Question: I have ExtJS application that is querying database and showing the results in grid which is working properly.
Users can select any record from the grid by checkbox then send to server to print out. The server side code generate PDF file ( by TCPDF ) and return result the browser, it also works properly.
My problem is, client side doesn't show PDF file in browser window, instead of view just showing binary form of the PDF page.
So, could you please help me, how can I handle returning PDF file to show client screen?
'''
{
xtype: 'button',
width: 90,
text: 'GONDER',
cls: 'x-btn-gonder',
handler: function(){
var ppt = Ext.getCmp('labelType').getValue();
var sb = Ext.getCmp('basic-statusbar');
var count = Ext.getCmp('labelGrids').getSelectionModel().getCount();
var rows = Ext.getCmp('labelGrids').getSelectionModel().getSelection();
if(ppt == null) {
dialog.show();
} else {
if(count > 0) {
var paper = {};
paper.PAPER = ppt;
var prints = new Array();
for (var i = 0; i < count; i++)
{
prints[i] = {'LABEL_ID': rows[i].data.LABEL_ID, 'LABEL_TYPE':rows[i].data.LABEL_TYPE}
}
paper.LABELS = prints;
Ext.Ajax.request({
url: 'lib/labels/print_label.php',
timeout: 60000,
success: function()
{
Ext.Msg.alert('Islem Basarili', 'Etiketler yaziciya gonderildi.');
// set statusbar text after print
sb.setStatus({
text: 'Etiketler yaziciya gonderildi..!',
iconCls: 'x-status-saved',
clear: true
});
// remove checked items
Ext.select('.x-grid-row-selected').each(function (element) {
Ext.getCmp('labelGrids').getSelectionModel().deselectAll();
});
},
failure: function() { Ext.Msg.alert('Yazdirma Hatasi', 'Etiketler yazdirilamadi..!')},
jsonData: Ext.JSON.encode(paper)
});
// clear combobox selected value after send to printer
Ext.getCmp('labelType').reset();
// console.log(Ext.JSON.encode(prints));
} else if(count == 0) {
sb.setStatus({
iconCls: 'x-status-error',
text: 'Lutfen yazdirmak istediginiz etiketleri seciniz!'
});
}
winPaper.hide();
}
}
'''
}
'''
<?php
require_once('../tcpdf/config/lang/eng.php');
require_once('../tcpdf/tcpdf.php');
$db = new mysqli("10.10.10.10","blabla","blablabla","label");
$db->query("SET NAMES UTF8");
$db->query("SET SQL_MODE='NO_AUTO_VALUE_ON_ZERO'");
$db->query("SET lc_time_names = 'tr_TR'");
$datas = json_decode(file_get_contents("php://input"));
// get paper type from json array
$paper = $datas->PAPER;
foreach($datas->LABELS as $data)
{
$lblids[] = $data->LABEL_ID;
}
$ids = implode(",", $lblids);
// get labels from db
$sql = "SELECT LABEL_ID, SUBSYS_ART_NO, ARTICLE_DESC, END_DATE, PRODUCT_PRICE, SHELF_PRICE, LABEL_TEXT, LABEL_TYPE, LABEL_SIGN, PROMO FROM labels WHERE LABEL_ID IN (".$ids.")";
$result = $db->query($sql);
while($row = $result->fetch_assoc())
{
$labels[] = $row;
}
switch($paper)
{
case "SF":
print_shelf($labels);
break;
}
function print_shelf($labels)
{
# defining PDF variables
$width = 100;
$height = 55;
$pageSize = array($width, $height);
# create new BMPL PDF price label
$pdf = new TCPDF('L', PDF_UNIT, $pageSize, true, 'UTF-8', false);
# set PDF document information
$pdf->SetCreator(PDF_CREATOR);
$pdf->SetAuthor('Oguz Celikdemir, Metro Systems Turkey');
$pdf->SetTitle('BMPL Price Label');
# disable pdf document header and footer
$pdf->setPrintHeader(false);
$pdf->setPrintFooter(false);
# set PDF default font
$pdf->setDefaultMonospacedFont('PDF_FONT_MONOSPACED');
# set auto page breaks
$pdf->SetAutoPageBreak(true, 2);
$crs = array('width' => 0.5);
$style = array('width' => 0.25, 'cap' => 'butt', 'join' => 'miter', 'dash' => 0, 'color' => array(0, 0, 0));
for($i = 0; $i < count($labels); $i++)
{
# add PDF page
$pdf->addPage();
# split the price values
$prdPrice = explode(".", $labels[$i]['PRODUCT_PRICE']);
$shfPrice = explode(".", $labels[$i]['SHELF_PRICE']);
$prcLeft = $prdPrice[0];
$prcRight = $prdPrice[1];
$shfLeft = $shfPrice[0];
$shfRight = $shfPrice[1];
# Label variables
$priceLeft = '<span style="color:#b4b4b4;">'.$prcLeft.'</span>';
$priceLeftCent = '<span style="color:#b4b4b4;">'.$prcRight.'</span';
$priceRight = '<span style="color:#b4b4b4;">'.$shfLeft.'</span>';
$priceRightCent = '<span style="color:#000;">'.$shfRight.'</span>';
$taxLabelLeft = '<span style="color:#b4b4b4;">KDV'LI</span>';
$taxLabelRight = 'KDV'LI';
$articleDesc = '''.$labels[$i]['ARTICLE_DESC'].''';
$articleNumber = $labels[$i]['SUBSYS_ART_NO'];
$labelText = '''.$labels[$i]['LABEL_TEXT'].''';
$promoDate = $labels[$i]['END_DATE'];
$promoLabel = $labels[$i]['PROMO'];
////////////// PREPARE THE LABELS \\\\\\\
# LABEL BOTTOM
$pdf->SetFont('dinpro', '', 6);
$pdf->writeHTMLCell(20, 0, 5, 50, $articleNumber, '', 1, 0, true, 'L');
$pdf->writeHTMLCell(20, 0, 28, 50, $promoDate, '', 1, 0, true, 'L');
if(is_null($promoLabel)) {
$pdf->writeHTMLCell(20, 0, 42, 50, '', '', 1, 0, true, 'R');
} else {
$pdf->writeHTMLCell(20, 0, 42, 50, 'FIRSAT', '', 1, 0, true, 'R');
}
# LABEL LEFT
$pdf->SetFont('dinprob', 'B', 10);
$pdf->MultiCell(90, 20, $articleDesc, 0, 'L', false, 1, 5, 5.50);
$pdf->SetFont('dinprob', '', 8);
$pdf->writeHTMLCell(45, 10, 5, 17, 'SATIS FIYATI', '', 1, 0, true, 'F');
$pdf->SetFont('dinprob', 'B', 44);
$pdf->writeHTMLCell(30, 27, 5, 24, $priceLeft, '', 1, 0, true, 'R', true);
$pdf->SetFont('dinprob', 'B', 20);
$pdf->writeHTMLCell(15, 10, 26.5, 28.5, $priceLeftCent, '', 1, 0, true, 'R', true);
$pdf->SetFont('dinpro', '', 6);
$pdf->writeHTMLCell(15, 10, 29.2, 37.3, $taxLabelLeft, '', 1, 0, 'L', true);
if(!is_null($labels[$i]['LABEL_SIGN']))
{
$pdf->Line(7, 41, 38, 22, $crs);
}
# LABEL RIGHT
$pdf->SetFont('dinprob','',8);
$pdf->writeHTMLCell(45, 10, 50, 17, $labelText, '', 1, 0, true, 'C');
$pdf->SetFont('dinprob', 'B', 58);
$pdf->writeHTMLCell(45, 30, 42, 21, $priceRight, '', 1, 0, true, 'R', true);
$pdf->SetFont('dinprob', 'B', 24);
$pdf->writeHTMLCell(15, 10, 79.5, 28, $priceRightCent, '', 1, 0, true, 'R', true);
$pdf->SetFont('dinpro', '', 6);
$pdf->writeHTMLCell(15, 10, 81, 38.5, $taxLabelRight, '', 1, 0, 'L', true);
$js .= 'print(true);';
$pdf->IncludeJS($js);
ob_end_clean();
return $pdf->Output('bpml_label.pdf', 'I');
}
}
?>
'''

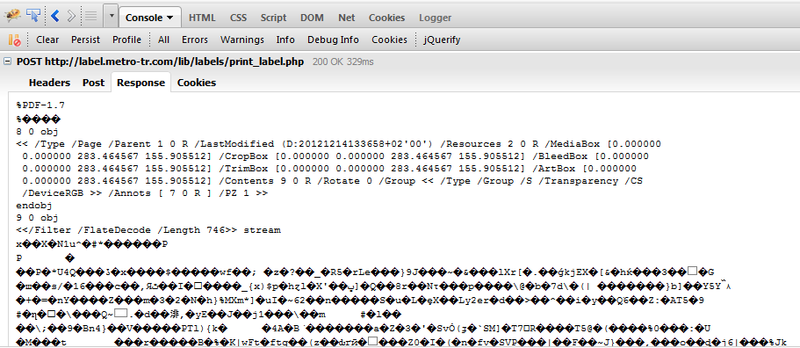
Answer: I tried above suggestions but no success so that I did alternate way as belows :
First of all, some browsers doesn't support response object like PDF, therefore, I did postback to PDF file url then handle with an iframe inside the Ext window object.
'''
success: function(response)
{
var _url = response.responseText;
new Ext.Window({
title: 'Labels',
id: 'pdfWindow',
layout: 'fit',
width: 600,
height: 500,
closeAction: 'destroy', // take notice that 'hide' action doesn't work
items: [{
xtype: 'component',
autoEl: {
tag: 'iframe', // we need iframes 'src' parameter to handle PDF
style: 'height:100%; width:100%; border:none',
// here we used special style to get rid of iframe title
src: _url
}
}]
}).show();
},
'''
'''
// we need an unique ID to be able set unique file name
$uniqeid = uniqid(); # if you want add true parameter to extend sensibility
$filename = '/var/www/label/print/'.$uniqeid.'.pdf';
# F parameter creating the file in specified directory, don't forget to set security 777 for folder ortherwise you might take an error
$pdf->Output($filename, 'F');
echo('/print/'.$uniqeid.'.pdf');
'''